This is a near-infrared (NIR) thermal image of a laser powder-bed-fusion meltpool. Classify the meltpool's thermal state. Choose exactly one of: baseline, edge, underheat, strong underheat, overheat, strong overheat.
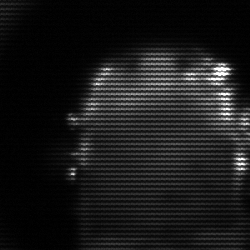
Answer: baseline